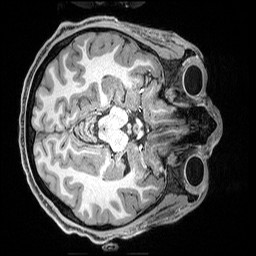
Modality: T1w
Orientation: axial
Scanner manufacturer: siemens
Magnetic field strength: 3 T
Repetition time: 2.5 s
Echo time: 0.0029 s